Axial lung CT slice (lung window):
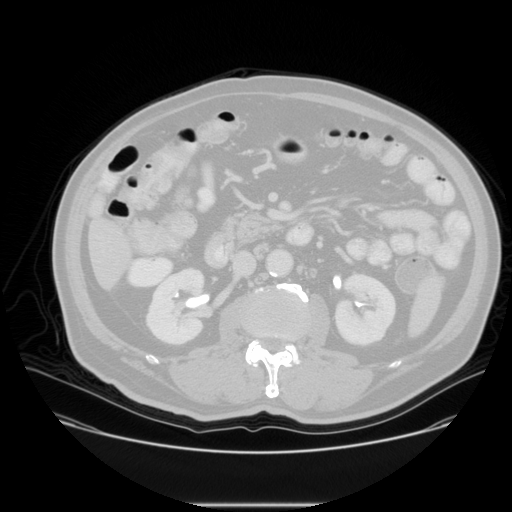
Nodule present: no